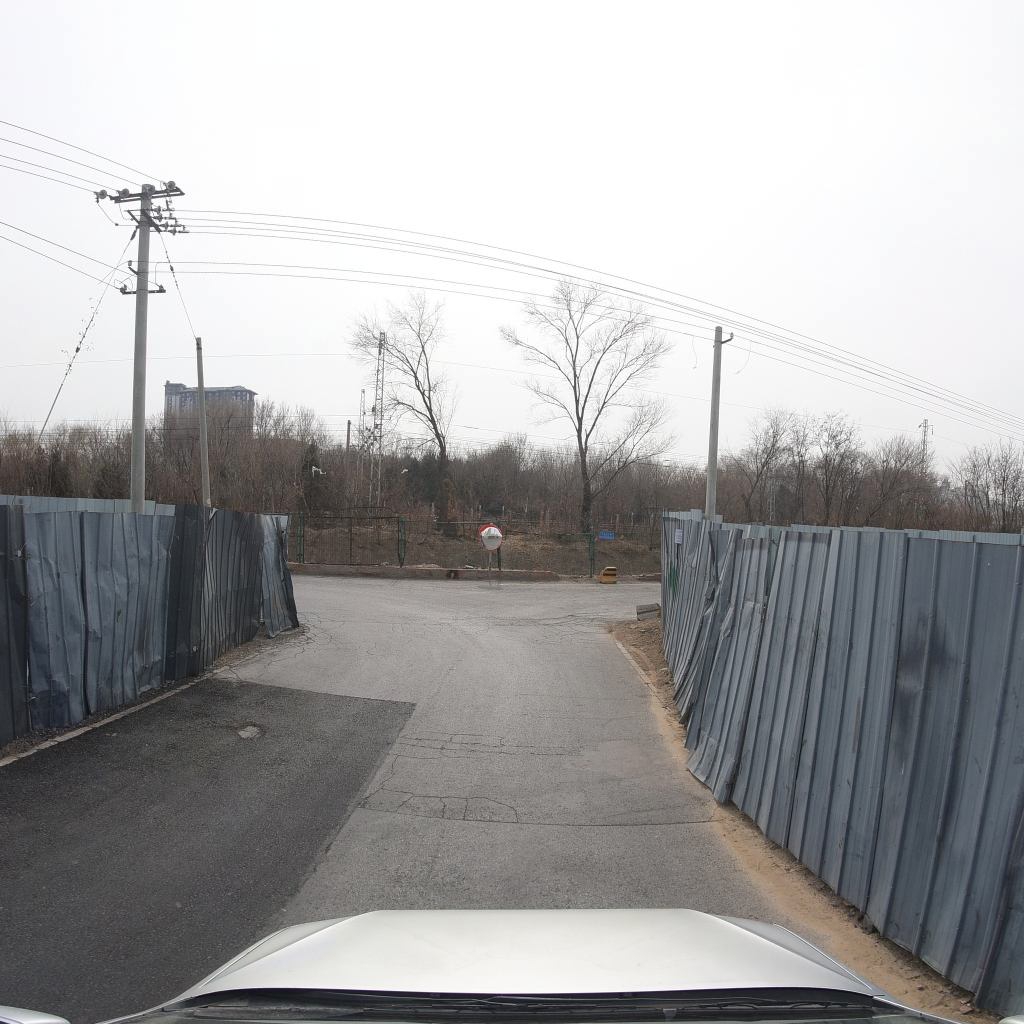
Region: Fengtai
Road damage annotations: alligator crack, alligator crack, pothole, longitudinal crack